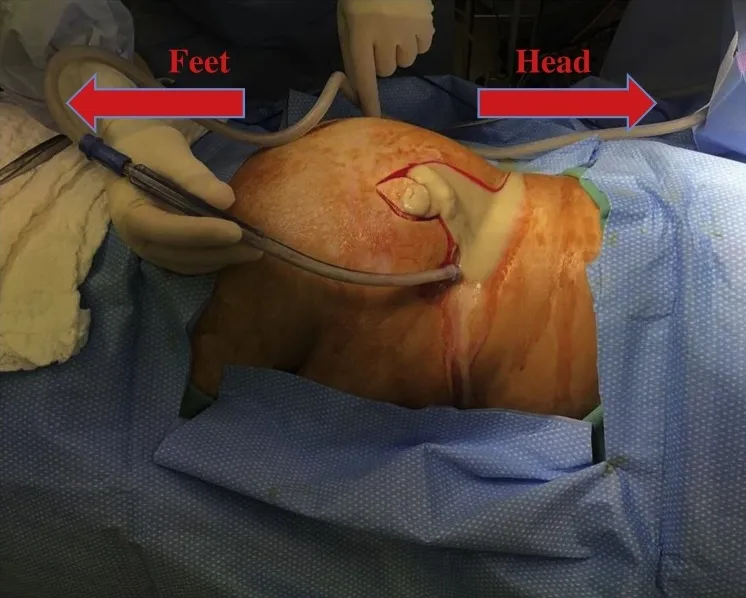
Large, indurated mass on the right hip/flank spontaneously draining purulent fluid (patient is positioned in left lateral decubitus).
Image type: medical_photograph (other_medical_photograph)